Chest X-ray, PA view. Patient: 65 years old, sex M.
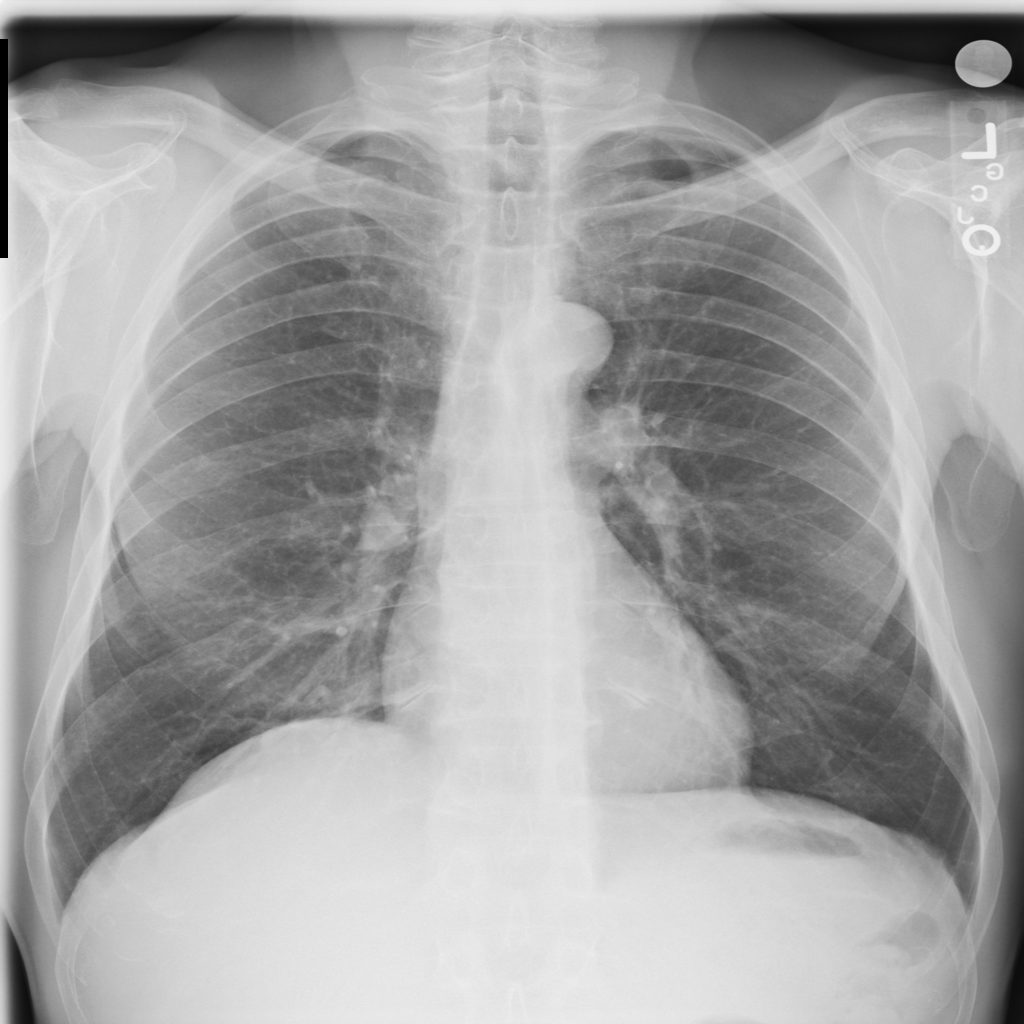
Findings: No Finding